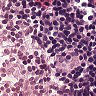
Metastatic tissue present: no